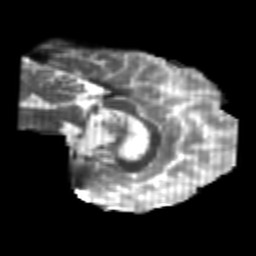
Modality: T2w
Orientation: sagittal
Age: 24
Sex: male
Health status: healthy
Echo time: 0.074 s